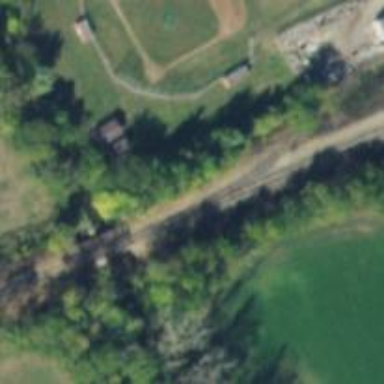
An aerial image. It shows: Beam bridge for railway spur.